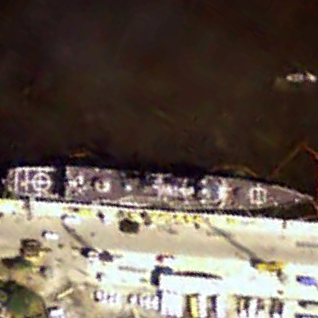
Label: cruiser